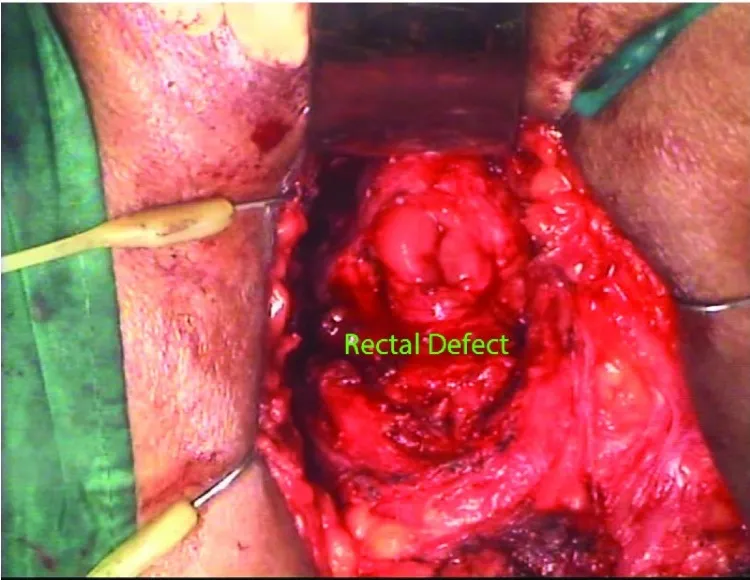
Rectal wall defect at the level of fistula.
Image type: medical_photograph (other_medical_photograph)